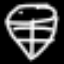
Label: diamond